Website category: movie
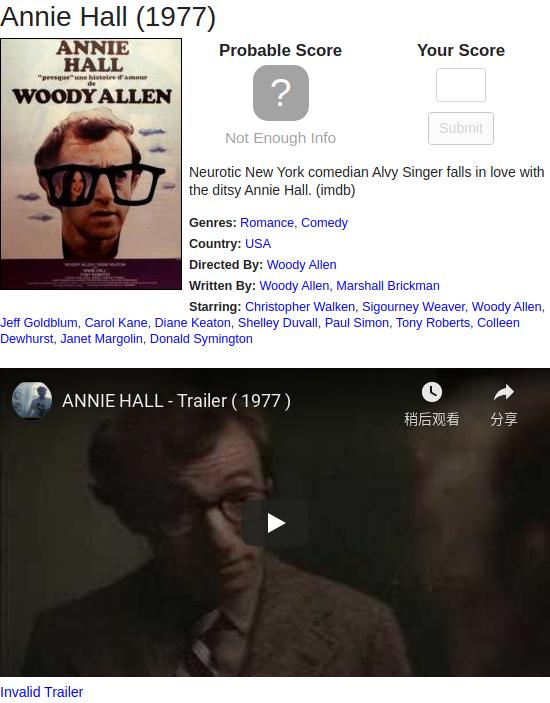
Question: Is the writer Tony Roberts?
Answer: no

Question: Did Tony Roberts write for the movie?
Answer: no

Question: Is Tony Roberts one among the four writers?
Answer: no

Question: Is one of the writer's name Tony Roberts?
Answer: no

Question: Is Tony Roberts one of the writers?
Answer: no

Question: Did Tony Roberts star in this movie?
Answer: yes

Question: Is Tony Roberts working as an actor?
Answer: yes

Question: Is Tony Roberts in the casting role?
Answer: yes

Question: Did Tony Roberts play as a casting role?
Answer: yes

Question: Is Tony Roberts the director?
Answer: no

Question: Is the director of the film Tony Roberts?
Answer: no

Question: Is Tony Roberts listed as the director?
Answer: no

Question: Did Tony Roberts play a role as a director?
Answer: no

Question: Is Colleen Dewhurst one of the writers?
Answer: no

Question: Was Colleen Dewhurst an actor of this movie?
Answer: yes

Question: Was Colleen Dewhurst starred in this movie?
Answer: yes

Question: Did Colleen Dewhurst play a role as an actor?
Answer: yes

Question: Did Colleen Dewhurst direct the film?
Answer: no

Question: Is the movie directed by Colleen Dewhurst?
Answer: no

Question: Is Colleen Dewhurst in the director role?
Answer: no

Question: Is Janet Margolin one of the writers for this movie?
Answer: no

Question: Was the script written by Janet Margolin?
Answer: no

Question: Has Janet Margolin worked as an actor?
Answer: yes

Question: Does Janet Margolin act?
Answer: yes

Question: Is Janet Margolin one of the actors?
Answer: yes

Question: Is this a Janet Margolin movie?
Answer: no

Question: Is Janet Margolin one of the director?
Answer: no

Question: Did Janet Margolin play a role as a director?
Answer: no

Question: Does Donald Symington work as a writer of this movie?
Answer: no

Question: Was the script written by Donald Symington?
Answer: no

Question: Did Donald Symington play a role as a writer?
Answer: no

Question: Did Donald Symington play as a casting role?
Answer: yes

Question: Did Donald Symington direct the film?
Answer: no

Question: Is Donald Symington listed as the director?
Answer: no

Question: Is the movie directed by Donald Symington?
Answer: no

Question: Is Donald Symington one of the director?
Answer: no